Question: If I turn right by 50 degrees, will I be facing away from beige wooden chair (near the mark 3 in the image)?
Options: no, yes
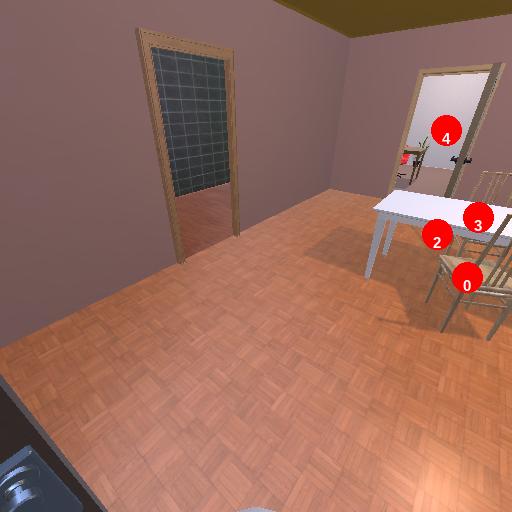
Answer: no